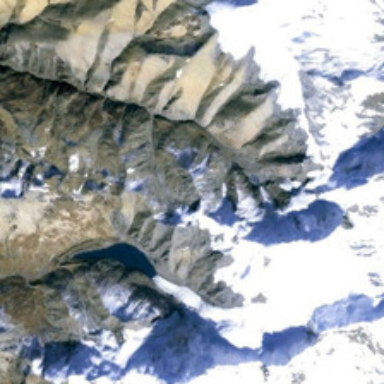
The yellow mountain is a piece of water wet .